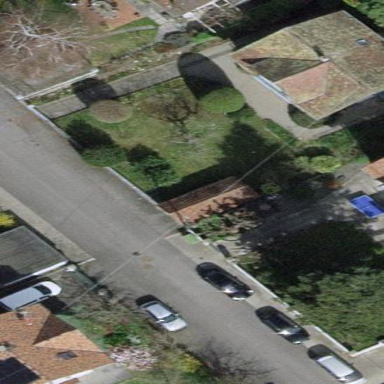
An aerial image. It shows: Garden surrounded by fence.